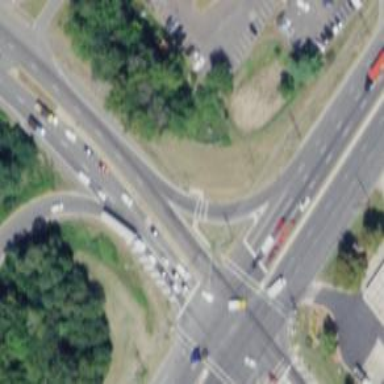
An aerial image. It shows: Trunk link highway.